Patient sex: M
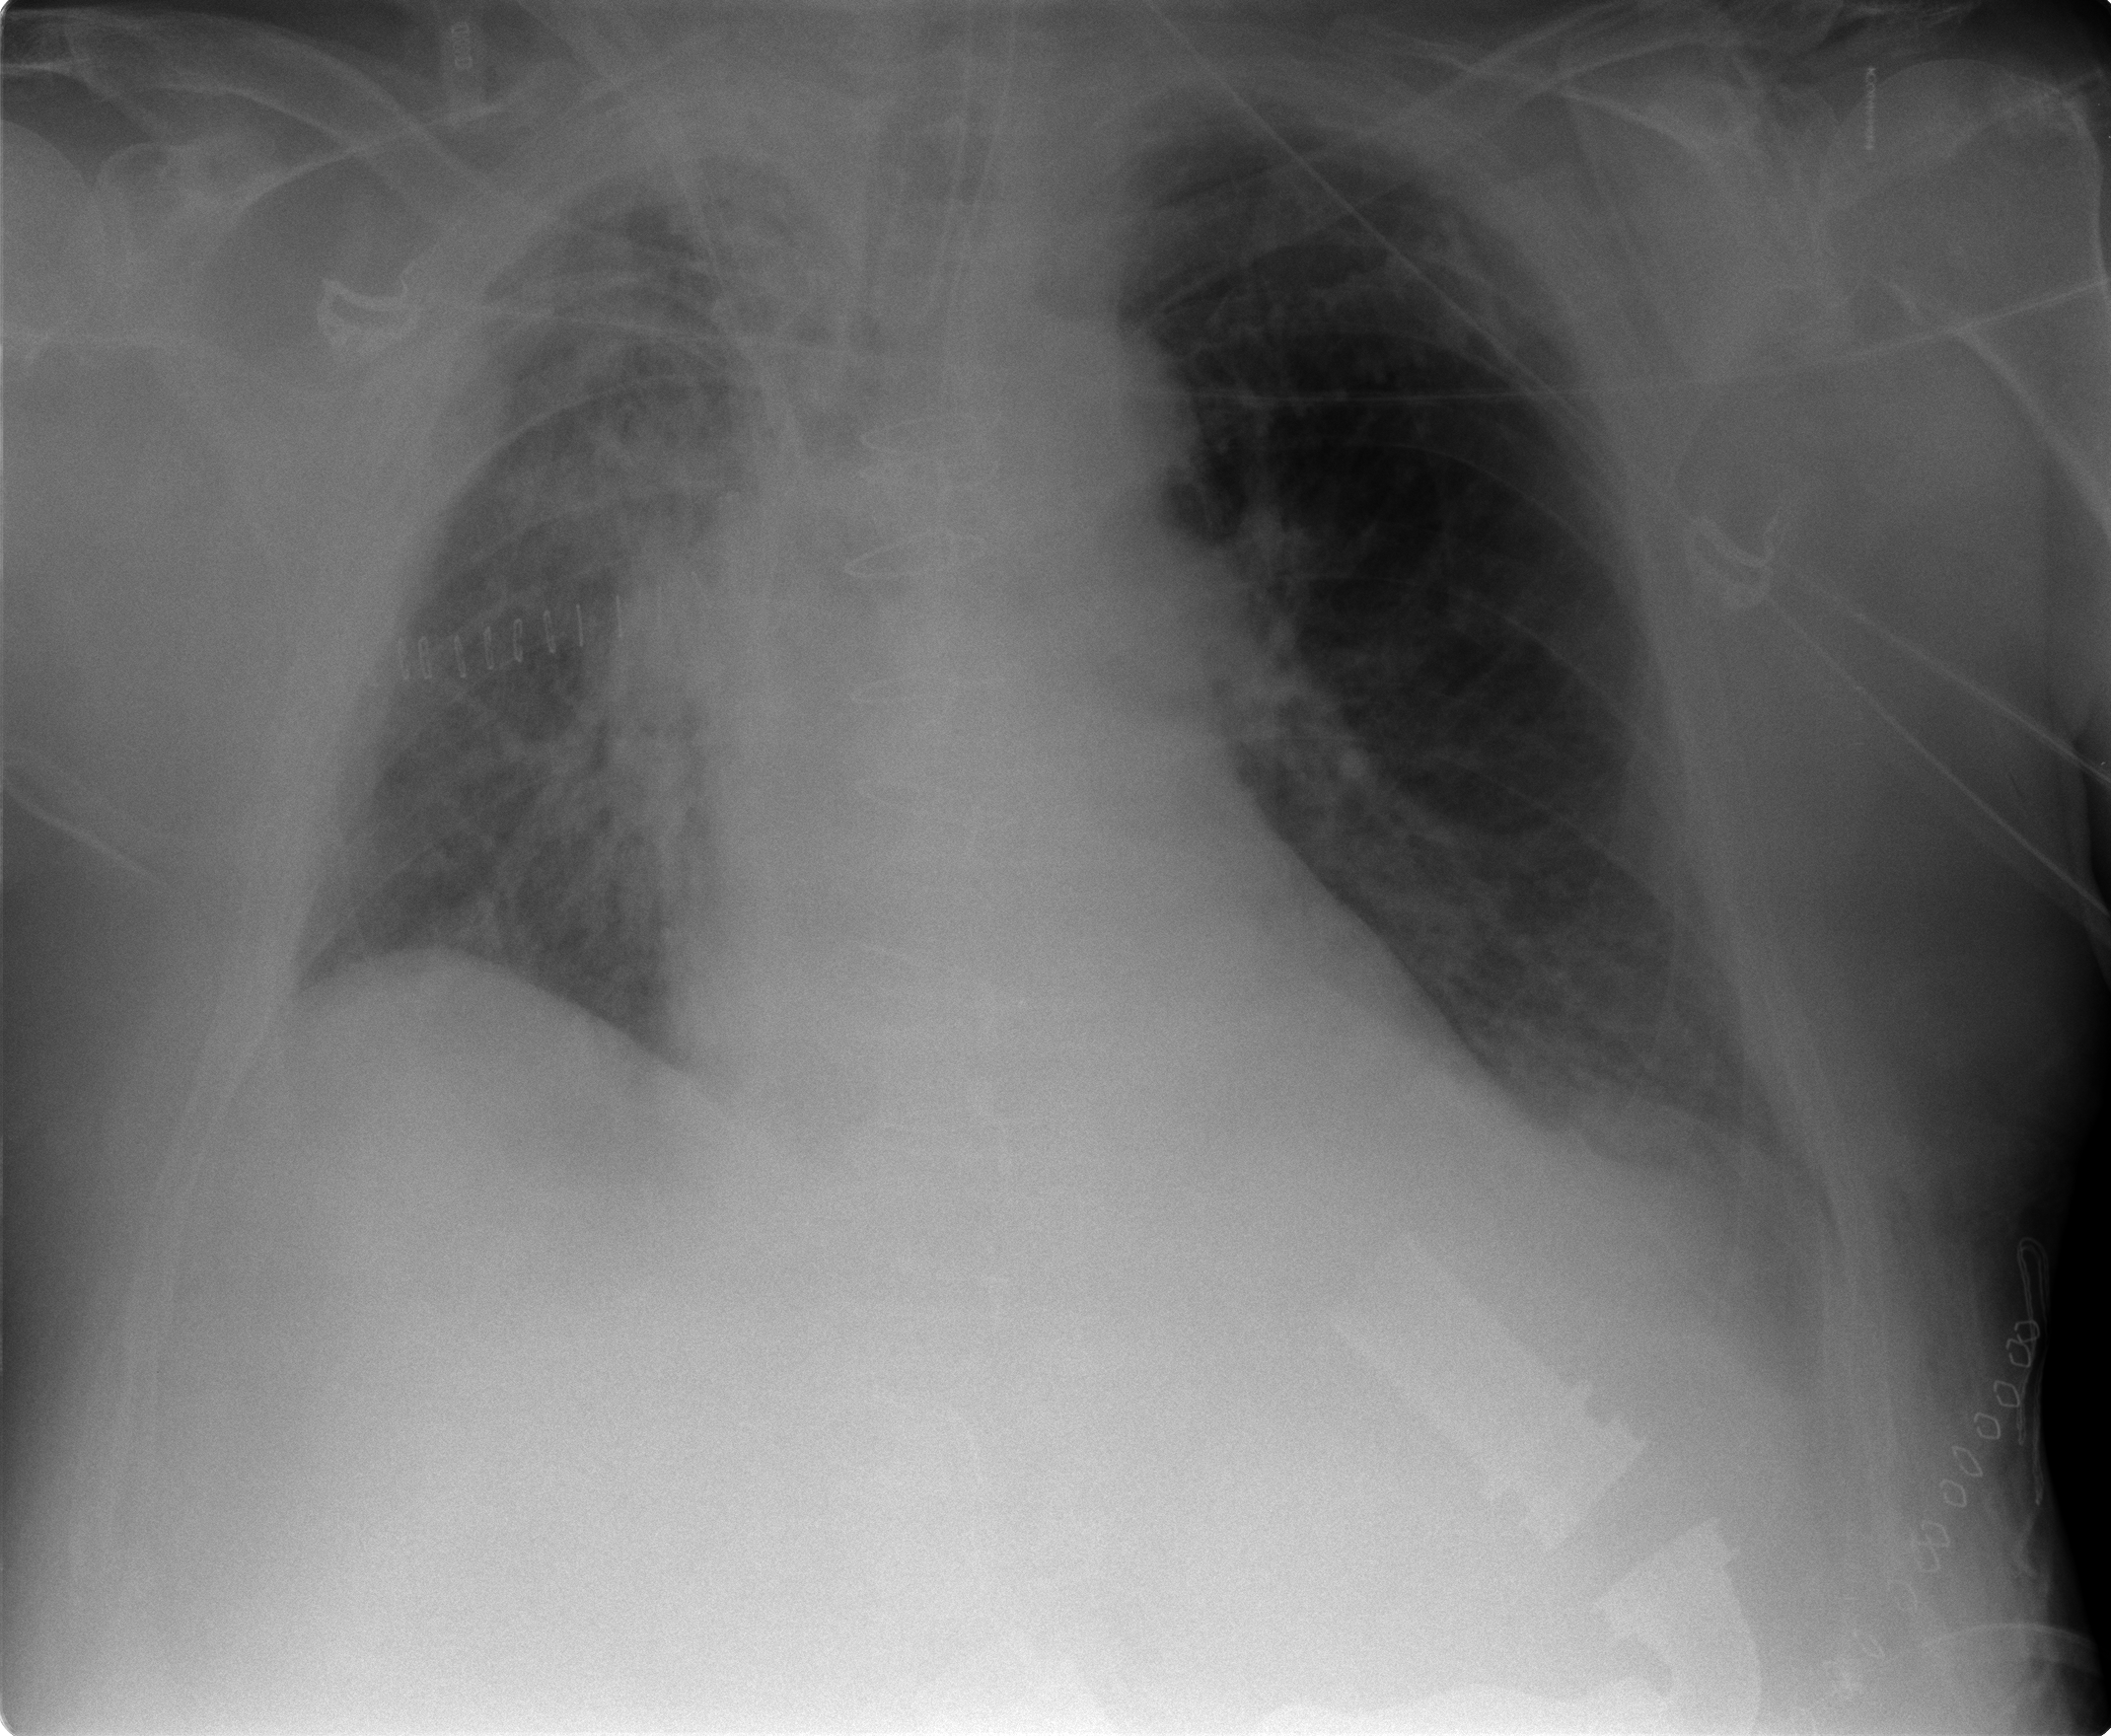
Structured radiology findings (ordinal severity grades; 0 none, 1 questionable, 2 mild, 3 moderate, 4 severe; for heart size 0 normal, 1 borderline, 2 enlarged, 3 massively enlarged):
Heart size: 0
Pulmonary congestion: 0
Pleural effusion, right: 0
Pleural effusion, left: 1
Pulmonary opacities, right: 3
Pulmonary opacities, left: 0
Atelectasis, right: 0
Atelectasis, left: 1